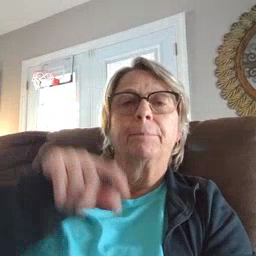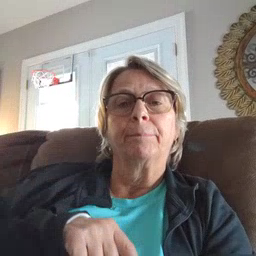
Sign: up